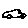
Label: car